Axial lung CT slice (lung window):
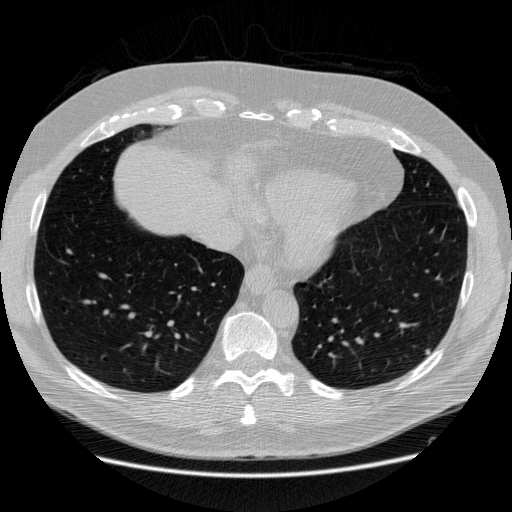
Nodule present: yes
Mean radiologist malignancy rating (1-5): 3